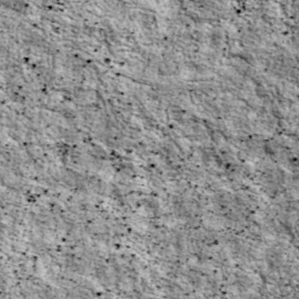
Label: non_frost